Question: I need to create some custom Excel file, and want to do it with Talend. So, I installed the Jar files into a new library :

But, when I try to test a simple creation with a 'tJava', I encounter this error message:
'''
Demarrage du job testExcel a 11:52 22/08/2017.
[statistics] connecting to socket on port 3778
[statistics] connected
Exception in thread "main" java.lang.NoClassDefFoundError: org/apache/poi/hssf/usermodel/HSSFWorkbook
at projet1.testexcel_0_1.testExcel.tJava_1Process(testExcel.java:303)
at projet1.testexcel_0_1.testExcel.runJobInTOS(testExcel.java:568)
at projet1.testexcel_0_1.testExcel.main(testExcel.java:425)
Caused by: java.lang.ClassNotFoundException: org.apache.poi.hssf.usermodel.HSSFWorkbook
at java.net.URLClassLoader.findClass(Unknown Source)
at java.lang.ClassLoader.loadClass(Unknown Source)
at sun.misc.Launcher$AppClassLoader.loadClass(Unknown Source)
at java.lang.ClassLoader.loadClass(Unknown Source)
... 3 more
[statistics] disconnected
Job testExcel termine a 11:52 22/08/2017. [Code sortie=1]
'''
My test code is:
'''
HSSFWorkbook xb = new HSSFWorkbook();
HSSFSheet feuilleX = xb.createSheet("new sheet");
try {
FileOutputStream fileOutXlsx = new FileOutputStream("d:\FLUX DECISIONNEL\Test_Excel.xls");
xb.write(fileOutXlsx);
xb.close();
} catch (FileNotFoundException e) {
e.printStackTrace();
} catch (IOException e) {
e.printStackTrace();
}
'''
And my imports are :
'''
import java.io.FileNotFoundException;
import java.io.FileOutputStream;
import java.io.IOException ;
import org.apache.poi.hssf.usermodel.HSSFWorkbook ;
import org.apache.poi.hssf.usermodel.HSSFSheet ;
'''
Thanks for your help.
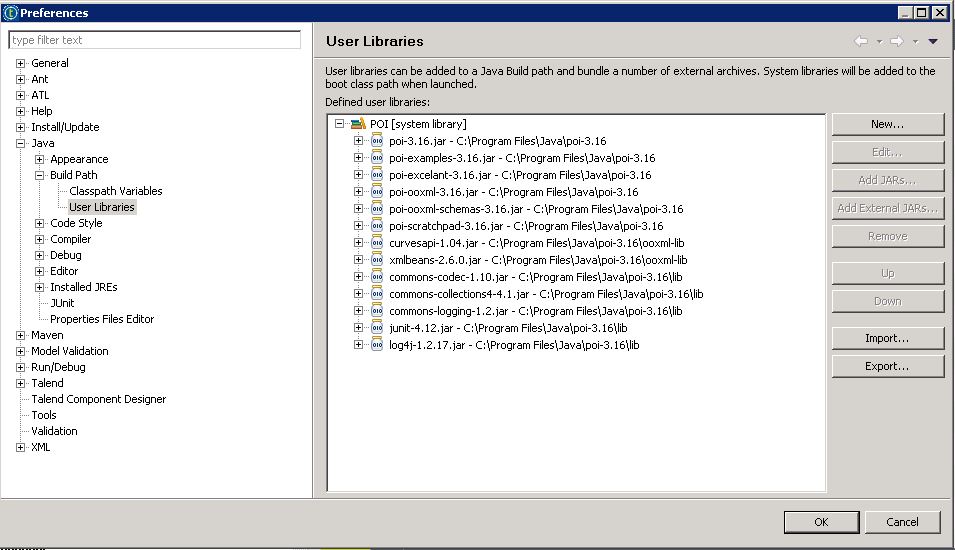
Answer: Its not possible to import all the jars with one tLibraryLoad. What you can do is, write your excel code in Routine and right click on it and select "edit Routines Libraries". here you can load all your required library. Now you can call this routine in your job.